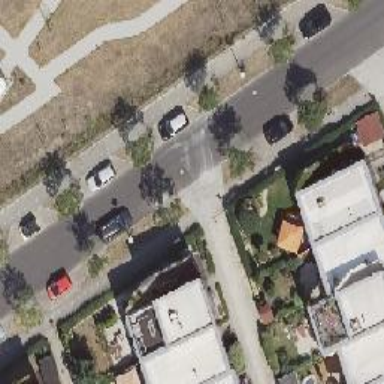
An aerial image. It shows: Residential road with asphalt surface. There are separate sidewalks on both sides.